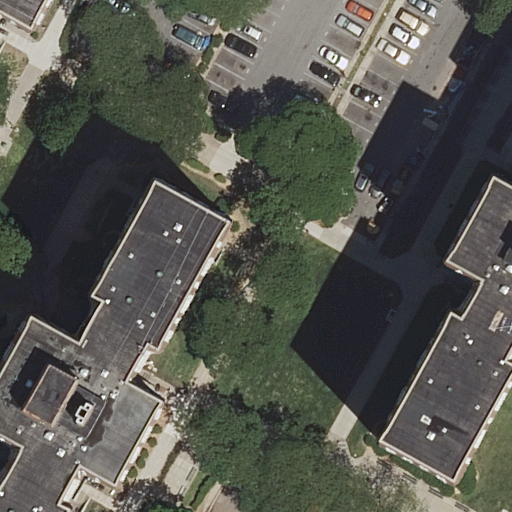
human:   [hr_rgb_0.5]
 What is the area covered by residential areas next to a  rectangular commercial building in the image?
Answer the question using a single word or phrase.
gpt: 0m2

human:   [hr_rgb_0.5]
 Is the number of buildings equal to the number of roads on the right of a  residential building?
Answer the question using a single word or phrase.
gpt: no

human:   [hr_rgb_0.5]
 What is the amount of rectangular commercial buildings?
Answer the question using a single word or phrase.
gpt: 0

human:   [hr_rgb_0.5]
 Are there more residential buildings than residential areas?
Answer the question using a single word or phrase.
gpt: yes

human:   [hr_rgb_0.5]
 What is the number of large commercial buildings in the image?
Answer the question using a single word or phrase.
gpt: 0

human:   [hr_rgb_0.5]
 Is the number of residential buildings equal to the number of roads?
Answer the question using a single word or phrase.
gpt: no

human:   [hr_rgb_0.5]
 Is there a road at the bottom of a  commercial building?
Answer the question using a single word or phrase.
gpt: no

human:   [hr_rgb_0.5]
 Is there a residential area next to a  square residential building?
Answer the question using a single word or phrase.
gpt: no

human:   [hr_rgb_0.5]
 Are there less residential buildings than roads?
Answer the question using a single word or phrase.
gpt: yes

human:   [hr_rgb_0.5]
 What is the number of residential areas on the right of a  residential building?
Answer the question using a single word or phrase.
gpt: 1

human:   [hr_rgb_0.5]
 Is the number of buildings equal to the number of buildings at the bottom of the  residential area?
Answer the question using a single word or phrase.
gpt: no

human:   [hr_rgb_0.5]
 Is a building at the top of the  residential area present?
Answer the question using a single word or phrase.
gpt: yes

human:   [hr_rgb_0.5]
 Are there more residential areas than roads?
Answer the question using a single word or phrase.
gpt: no

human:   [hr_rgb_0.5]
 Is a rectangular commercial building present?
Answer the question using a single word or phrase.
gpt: no

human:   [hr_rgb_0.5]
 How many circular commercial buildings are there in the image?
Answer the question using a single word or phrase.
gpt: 0

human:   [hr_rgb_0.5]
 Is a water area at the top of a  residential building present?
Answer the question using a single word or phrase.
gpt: no

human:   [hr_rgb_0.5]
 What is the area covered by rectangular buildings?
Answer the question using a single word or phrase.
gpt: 0m2

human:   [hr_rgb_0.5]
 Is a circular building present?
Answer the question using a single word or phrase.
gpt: no

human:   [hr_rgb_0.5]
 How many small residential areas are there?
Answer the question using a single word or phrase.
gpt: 0

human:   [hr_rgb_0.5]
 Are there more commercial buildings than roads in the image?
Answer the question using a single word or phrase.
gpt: no

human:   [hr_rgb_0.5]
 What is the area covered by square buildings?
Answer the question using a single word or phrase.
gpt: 0m2

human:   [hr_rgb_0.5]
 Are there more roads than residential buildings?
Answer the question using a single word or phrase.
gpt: yes

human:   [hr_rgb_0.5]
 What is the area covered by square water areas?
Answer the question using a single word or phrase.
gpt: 0m2

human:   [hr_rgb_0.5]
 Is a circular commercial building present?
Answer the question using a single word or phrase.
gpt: no

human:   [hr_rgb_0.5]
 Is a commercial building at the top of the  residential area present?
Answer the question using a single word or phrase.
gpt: no

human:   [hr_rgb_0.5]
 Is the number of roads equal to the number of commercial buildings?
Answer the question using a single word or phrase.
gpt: no

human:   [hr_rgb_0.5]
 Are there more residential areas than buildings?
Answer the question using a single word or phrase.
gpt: no

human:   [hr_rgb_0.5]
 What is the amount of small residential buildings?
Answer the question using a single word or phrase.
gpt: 1

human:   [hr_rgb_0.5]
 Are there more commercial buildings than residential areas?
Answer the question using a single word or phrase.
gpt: no

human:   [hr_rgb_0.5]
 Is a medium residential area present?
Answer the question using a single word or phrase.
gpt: no

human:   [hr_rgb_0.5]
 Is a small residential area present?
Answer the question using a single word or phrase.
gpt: no

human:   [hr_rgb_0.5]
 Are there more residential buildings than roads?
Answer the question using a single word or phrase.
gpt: no

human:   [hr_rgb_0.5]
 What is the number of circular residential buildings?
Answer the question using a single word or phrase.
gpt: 0

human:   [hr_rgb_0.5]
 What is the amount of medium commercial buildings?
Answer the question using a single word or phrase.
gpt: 0

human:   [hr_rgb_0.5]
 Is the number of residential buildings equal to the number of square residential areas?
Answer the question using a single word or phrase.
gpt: no

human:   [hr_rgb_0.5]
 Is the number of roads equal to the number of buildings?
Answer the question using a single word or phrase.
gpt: no